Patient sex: M
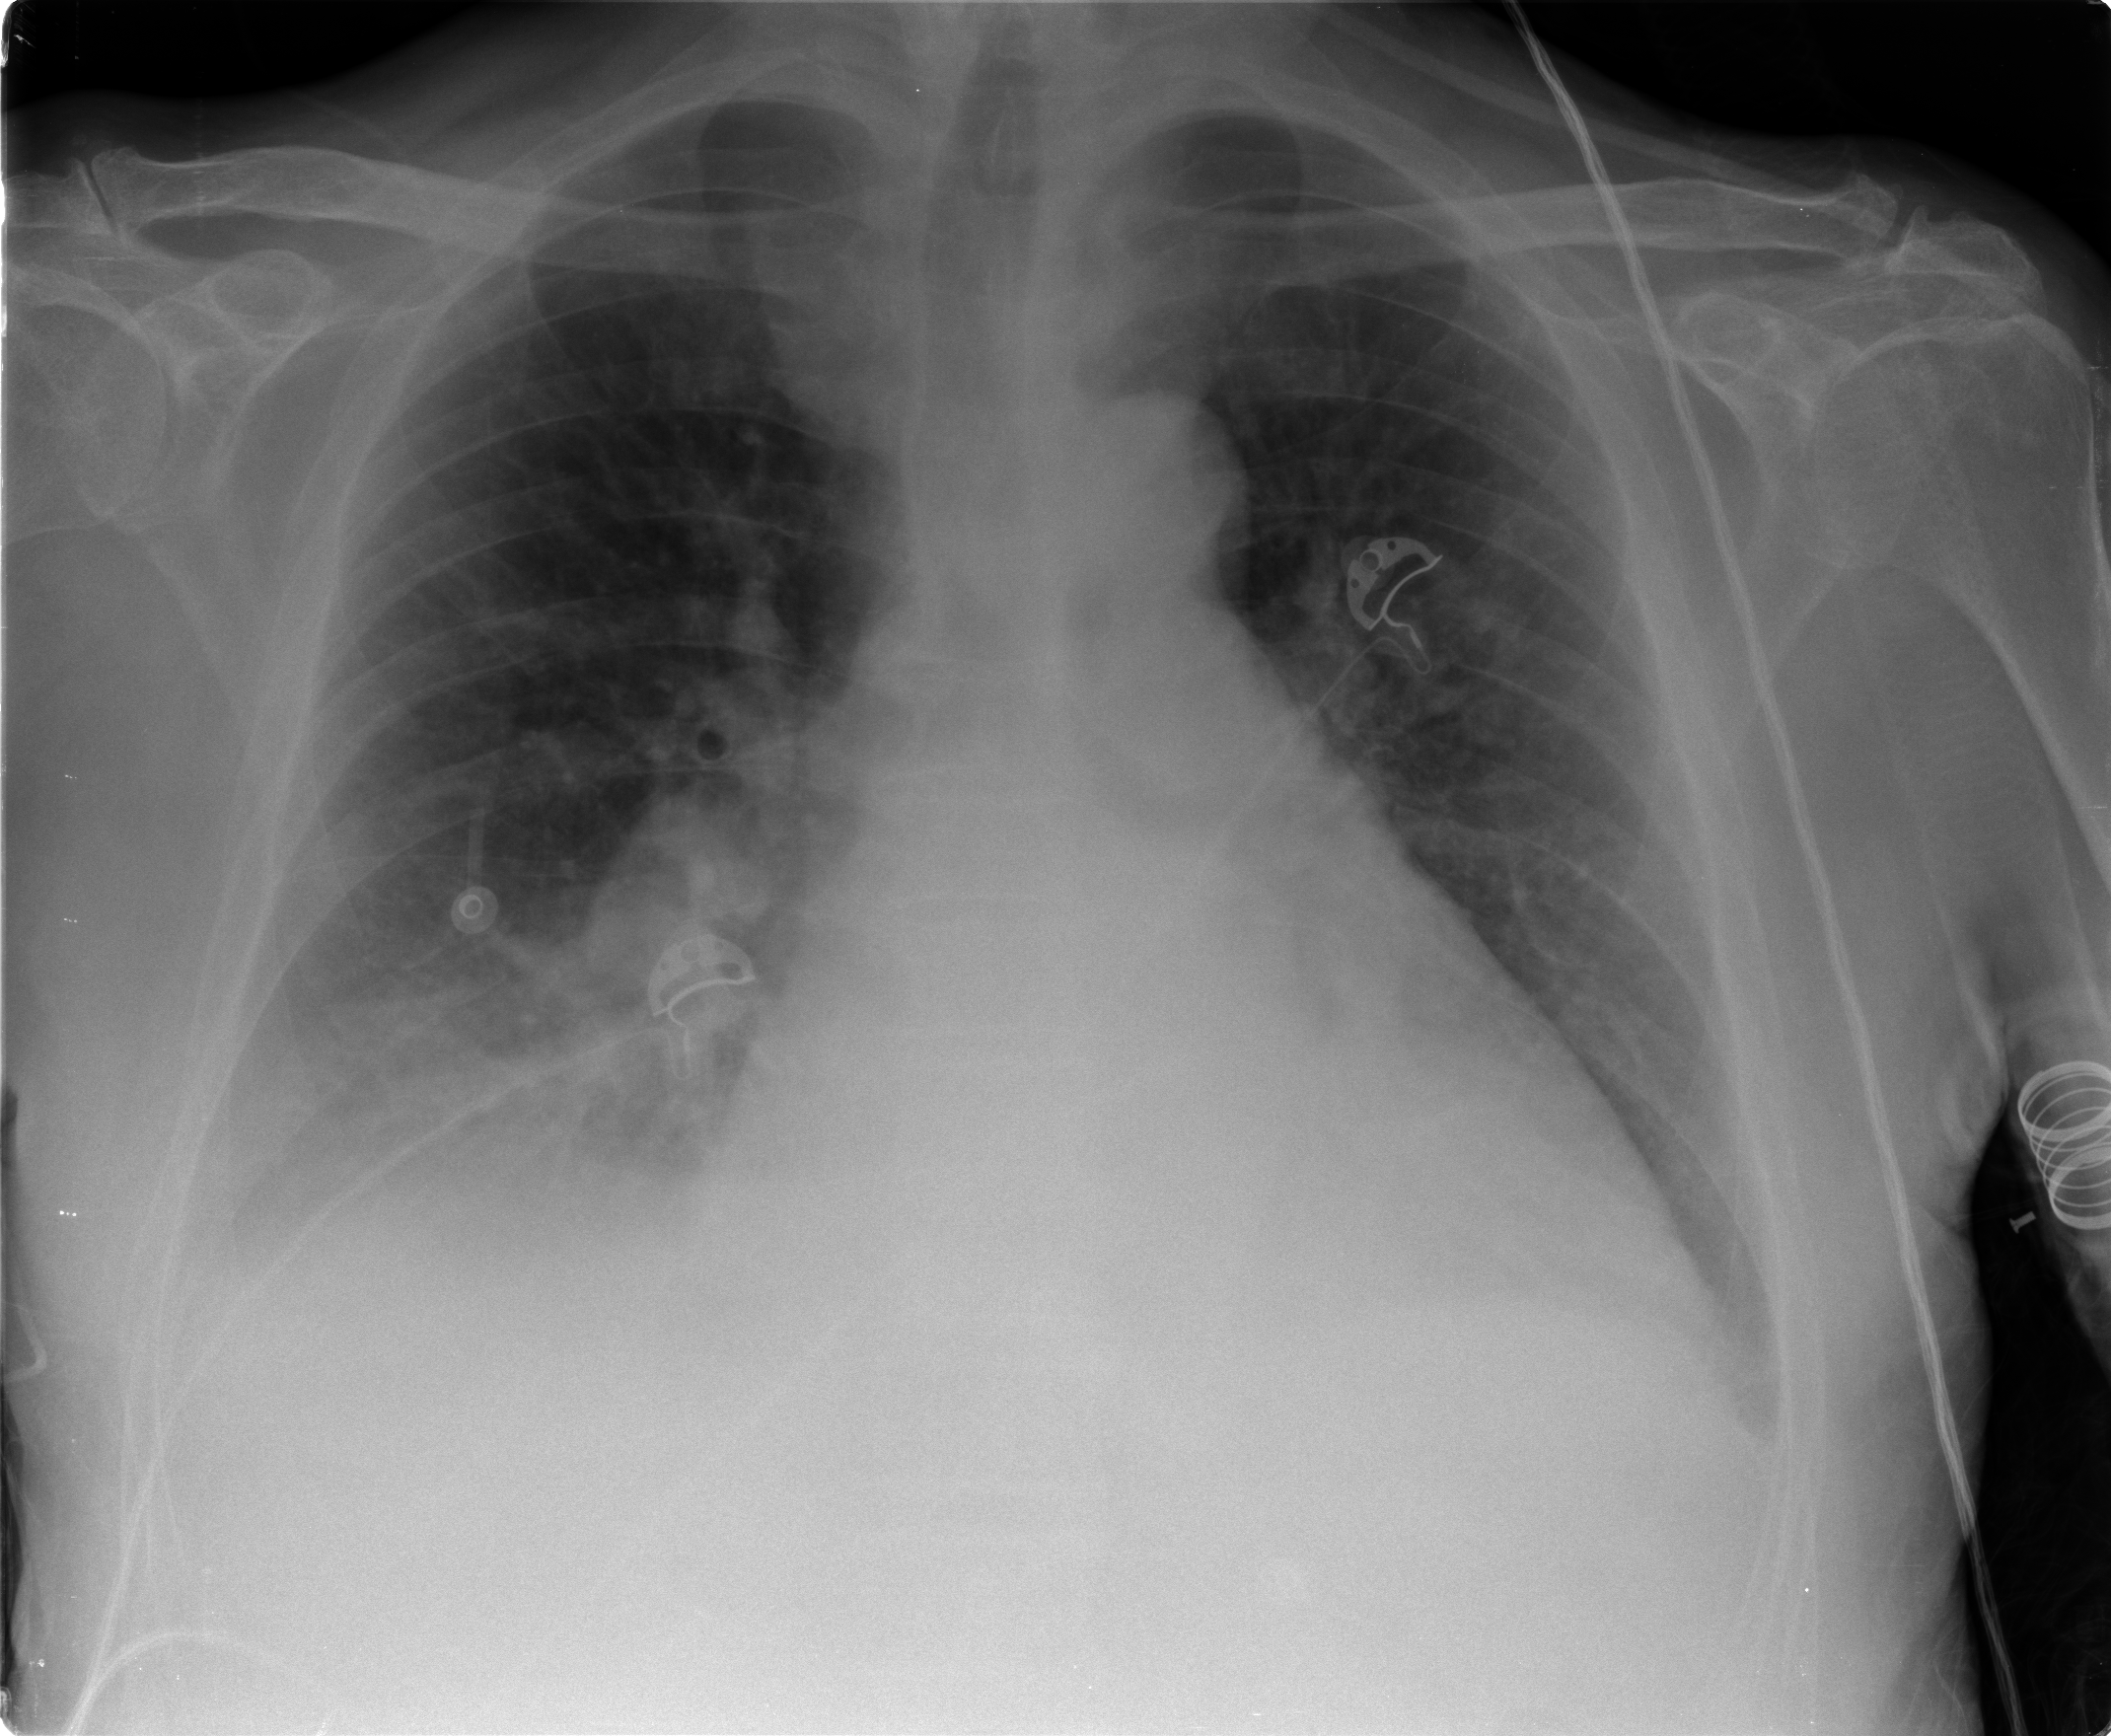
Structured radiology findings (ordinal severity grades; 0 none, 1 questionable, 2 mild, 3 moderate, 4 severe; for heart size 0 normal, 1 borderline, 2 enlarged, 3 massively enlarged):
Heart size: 1
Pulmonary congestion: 2
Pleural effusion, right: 2
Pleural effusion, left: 1
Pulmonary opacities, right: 0
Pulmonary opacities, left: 0
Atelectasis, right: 3
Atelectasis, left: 2